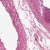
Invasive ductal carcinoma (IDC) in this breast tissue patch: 0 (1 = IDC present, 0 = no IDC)